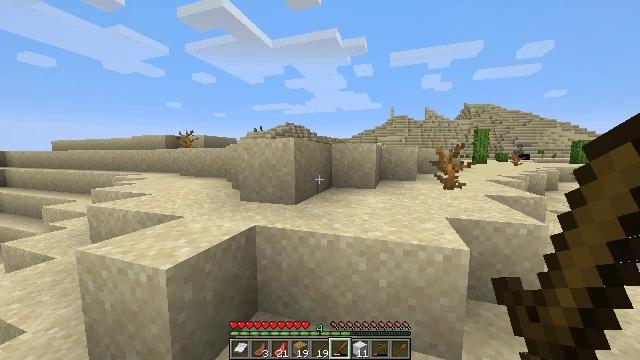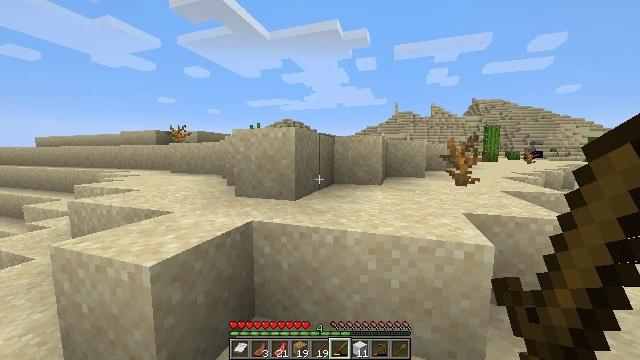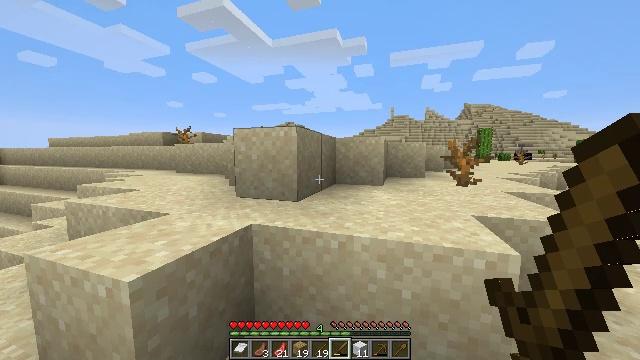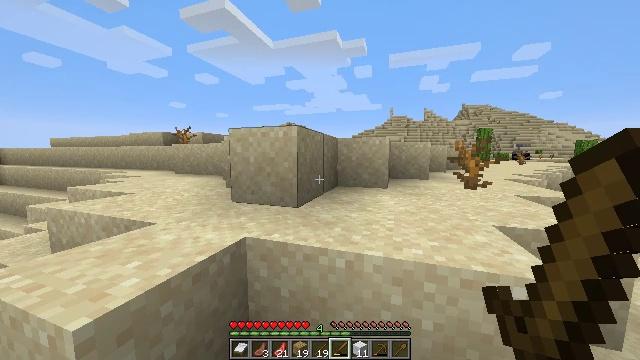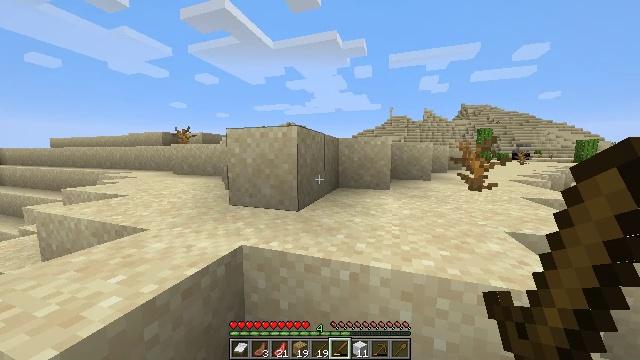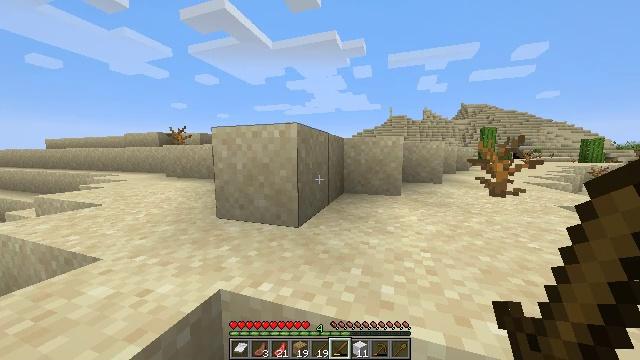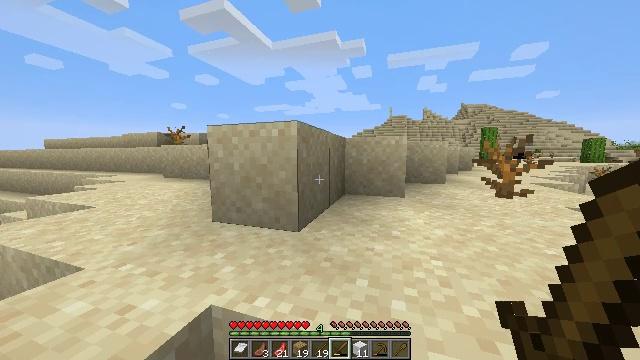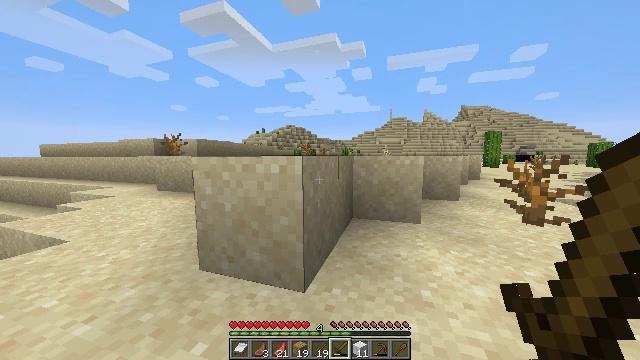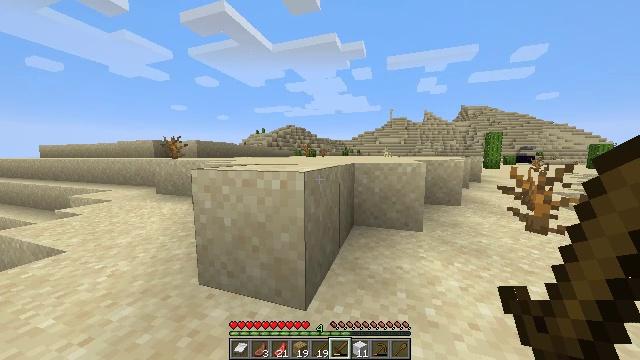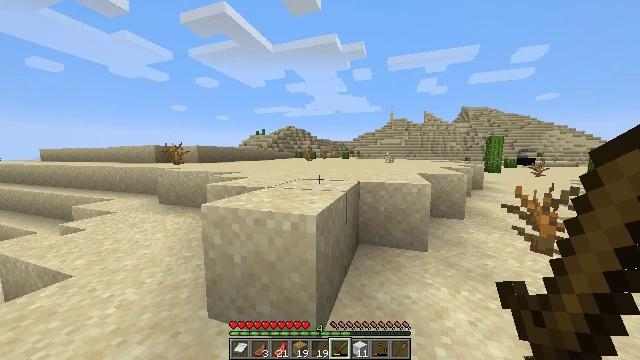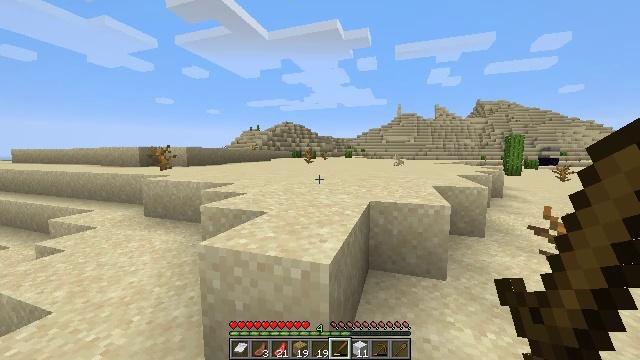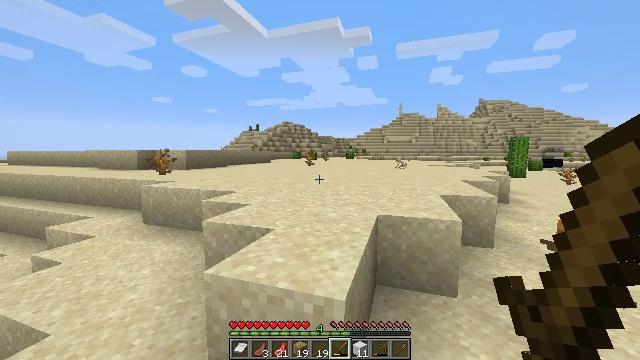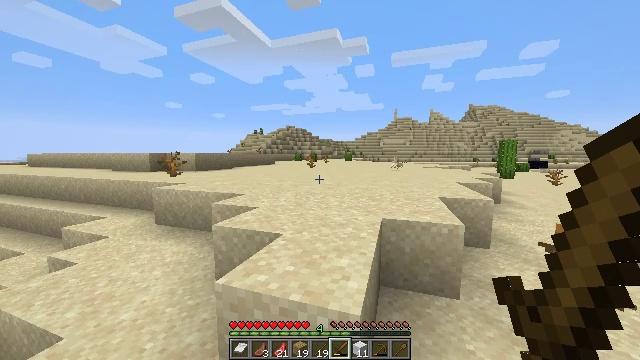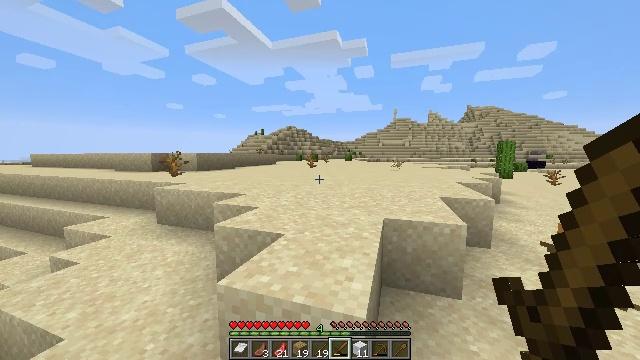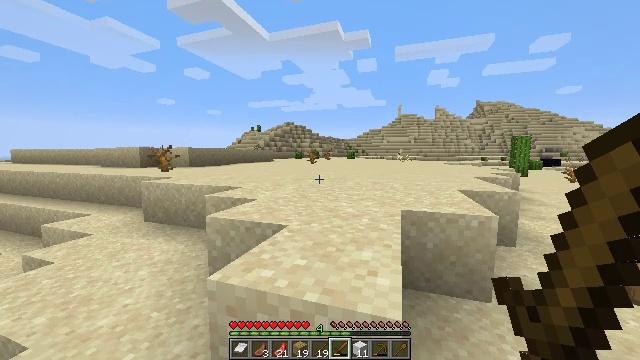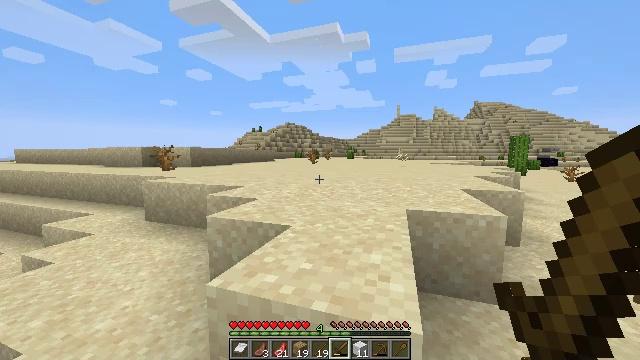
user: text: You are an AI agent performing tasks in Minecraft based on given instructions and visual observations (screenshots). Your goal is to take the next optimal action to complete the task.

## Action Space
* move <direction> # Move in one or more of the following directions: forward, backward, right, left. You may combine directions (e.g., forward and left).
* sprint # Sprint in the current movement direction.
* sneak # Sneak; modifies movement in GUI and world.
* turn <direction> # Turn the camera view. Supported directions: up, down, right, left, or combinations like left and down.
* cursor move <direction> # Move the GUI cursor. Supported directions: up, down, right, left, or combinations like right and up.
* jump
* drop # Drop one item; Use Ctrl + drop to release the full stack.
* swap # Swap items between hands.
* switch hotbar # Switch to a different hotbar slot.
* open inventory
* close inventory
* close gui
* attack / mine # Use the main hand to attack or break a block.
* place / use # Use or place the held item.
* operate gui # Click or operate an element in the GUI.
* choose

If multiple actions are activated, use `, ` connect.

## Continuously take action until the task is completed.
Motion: motion action
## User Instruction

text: Kill the rabbit.
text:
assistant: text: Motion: move forward, sprint
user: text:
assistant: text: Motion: move forward, sprint
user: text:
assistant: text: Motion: move forward, sprint
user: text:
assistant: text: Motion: move forward, sprint
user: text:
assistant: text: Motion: move forward, sprint
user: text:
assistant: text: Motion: move forward, sprint
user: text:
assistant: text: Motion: move forward, sprint, jump
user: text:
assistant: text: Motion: move forward, sprint, jump
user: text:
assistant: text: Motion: move forward, sprint, jump
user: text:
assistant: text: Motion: move forward, sprint, jump
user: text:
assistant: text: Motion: move forward, sprint
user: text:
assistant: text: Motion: move forward, sprint
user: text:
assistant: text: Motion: move forward, sprint
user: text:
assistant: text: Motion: move forward, sprint
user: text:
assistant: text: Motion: move forward, sprint
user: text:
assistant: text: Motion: move forward, sprint
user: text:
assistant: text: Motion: move forward, sprint
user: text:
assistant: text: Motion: move forward, sprint
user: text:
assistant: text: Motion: move forward, sprint
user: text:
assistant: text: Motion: move forward, sprint, jump
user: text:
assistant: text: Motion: move forward, sprint, jump
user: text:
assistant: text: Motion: move forward, sprint, jump
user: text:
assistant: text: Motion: move forward, sprint
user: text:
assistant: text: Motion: move forward, sprint
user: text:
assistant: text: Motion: move forward, sprint
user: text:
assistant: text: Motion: move forward, sprint
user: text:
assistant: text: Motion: move forward, sprint
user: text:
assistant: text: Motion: move forward, sprint
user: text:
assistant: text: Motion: move forward, sprint
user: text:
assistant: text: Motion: move forward, sprint